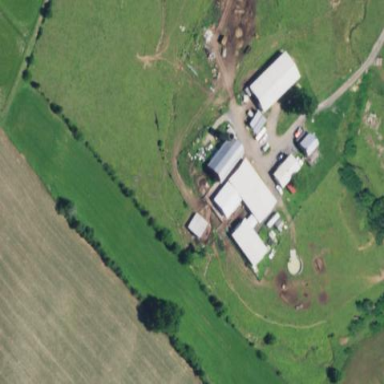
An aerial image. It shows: Farmyard area.